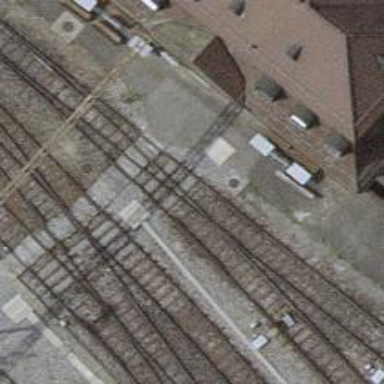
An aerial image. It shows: Railway yard with electrified tracks and single track.